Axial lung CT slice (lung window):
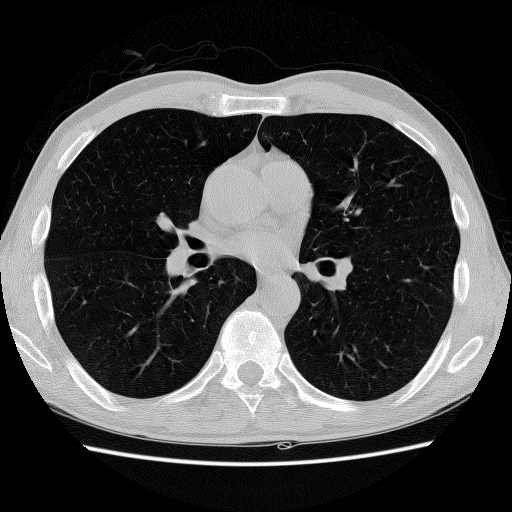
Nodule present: no